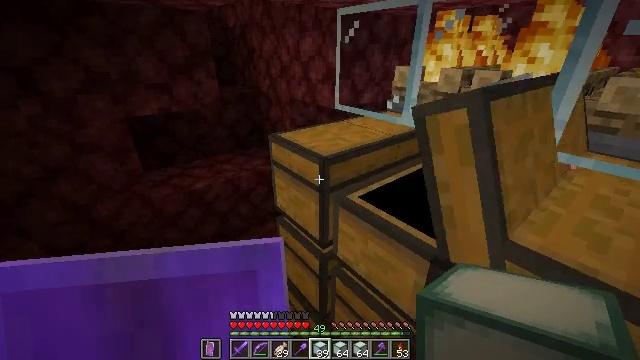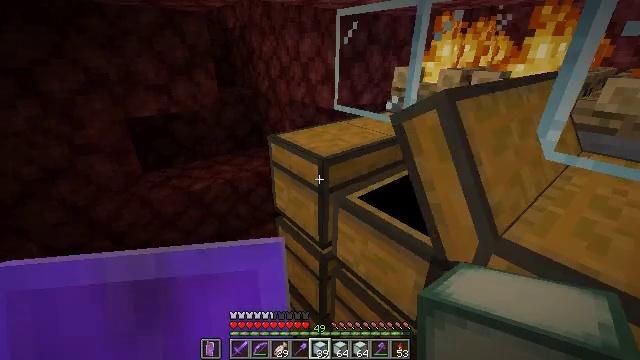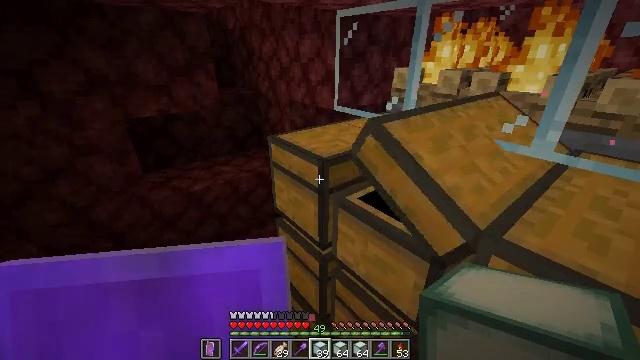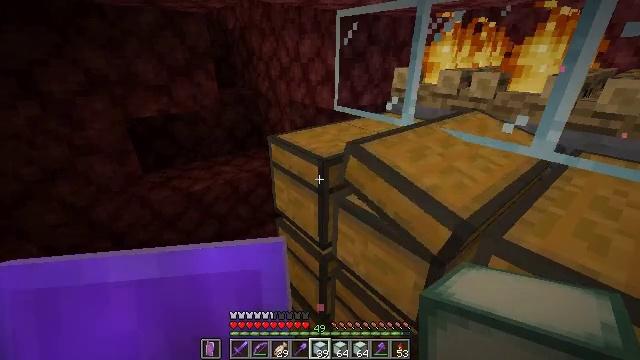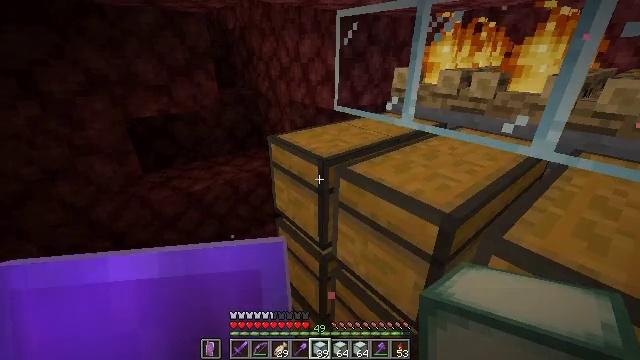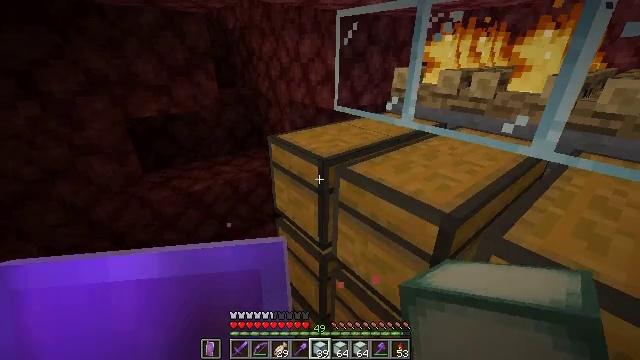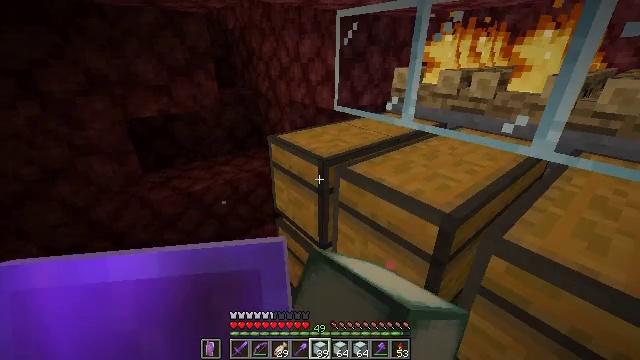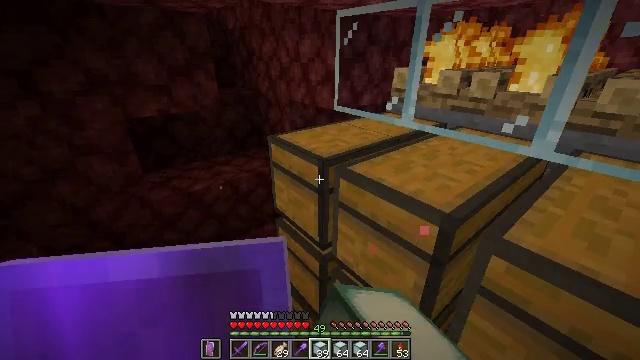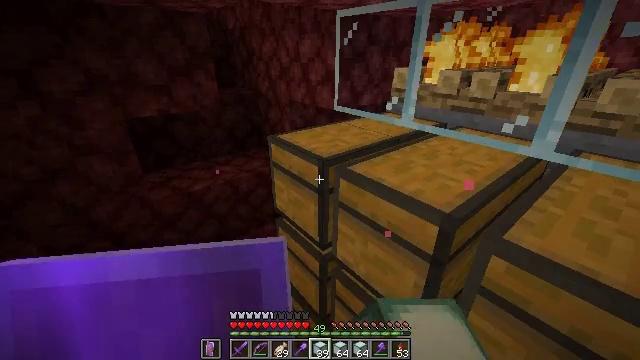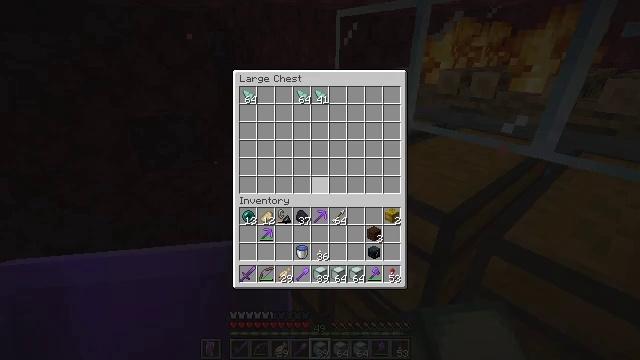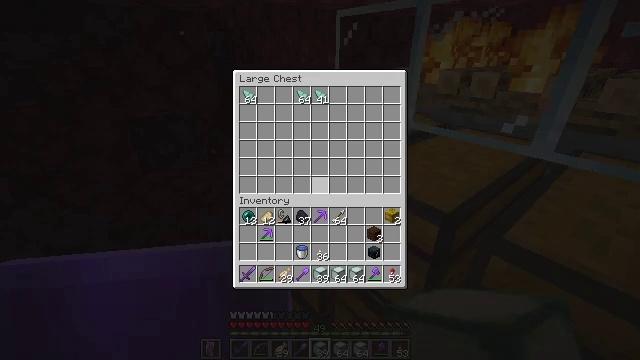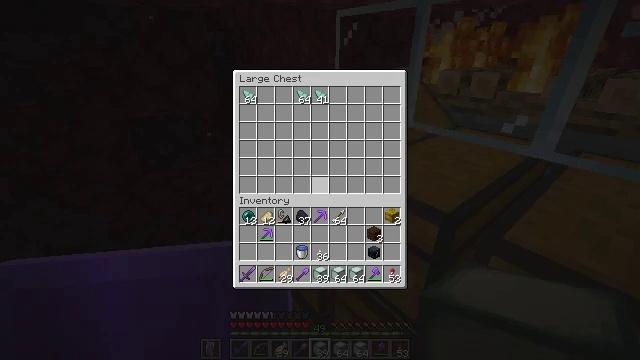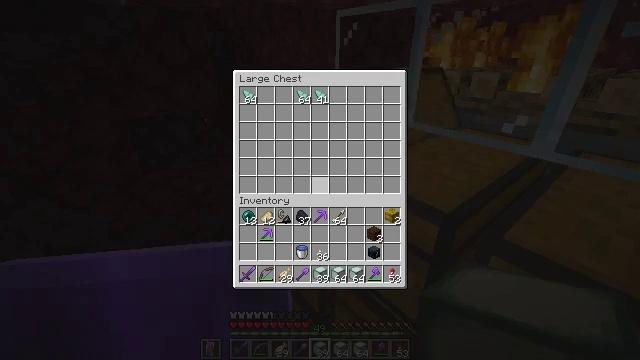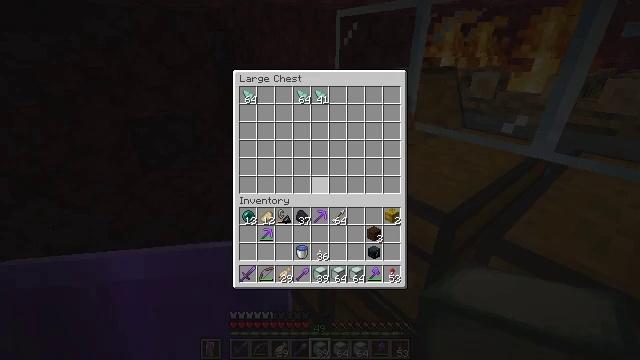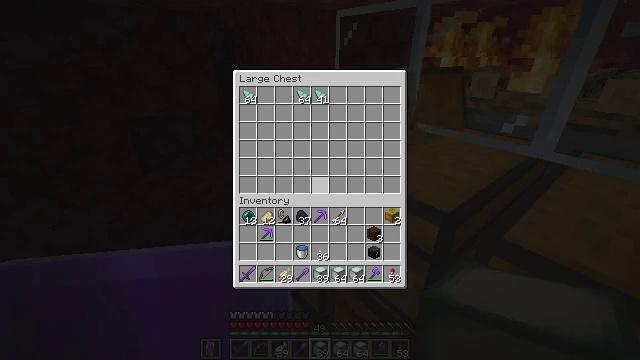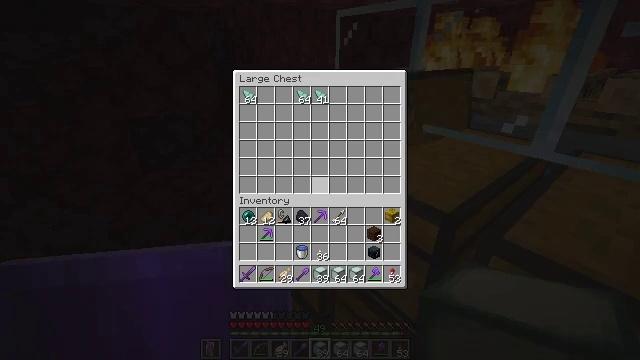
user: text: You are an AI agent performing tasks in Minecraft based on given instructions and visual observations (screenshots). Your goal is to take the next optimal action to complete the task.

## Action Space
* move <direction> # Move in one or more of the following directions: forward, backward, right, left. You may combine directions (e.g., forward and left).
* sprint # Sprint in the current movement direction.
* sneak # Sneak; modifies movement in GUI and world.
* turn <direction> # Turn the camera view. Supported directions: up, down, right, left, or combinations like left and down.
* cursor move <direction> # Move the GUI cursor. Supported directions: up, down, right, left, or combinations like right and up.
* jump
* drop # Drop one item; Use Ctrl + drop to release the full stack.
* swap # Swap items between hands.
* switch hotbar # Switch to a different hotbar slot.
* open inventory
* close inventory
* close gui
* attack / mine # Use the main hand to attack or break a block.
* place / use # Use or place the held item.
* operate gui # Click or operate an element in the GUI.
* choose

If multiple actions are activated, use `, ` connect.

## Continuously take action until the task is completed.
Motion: motion action
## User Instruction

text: Left click on the crafting table
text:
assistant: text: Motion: no_op
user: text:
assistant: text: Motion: no_op
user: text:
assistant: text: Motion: no_op
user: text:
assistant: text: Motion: use / place
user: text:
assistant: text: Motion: use / place
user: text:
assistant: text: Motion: use / place
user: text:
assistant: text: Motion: no_op
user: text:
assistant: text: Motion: no_op
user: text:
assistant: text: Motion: no_op
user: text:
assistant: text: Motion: no_op
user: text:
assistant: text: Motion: no_op
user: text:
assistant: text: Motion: no_op
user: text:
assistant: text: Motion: no_op
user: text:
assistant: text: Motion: no_op
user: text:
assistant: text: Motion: no_op
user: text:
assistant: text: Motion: no_op
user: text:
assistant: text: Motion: no_op
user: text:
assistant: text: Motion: no_op
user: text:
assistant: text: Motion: no_op
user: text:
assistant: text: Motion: no_op
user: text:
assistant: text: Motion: no_op
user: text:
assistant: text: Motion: no_op
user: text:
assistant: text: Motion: no_op
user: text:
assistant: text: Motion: no_op
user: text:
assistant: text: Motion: no_op
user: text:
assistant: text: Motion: turn right and down
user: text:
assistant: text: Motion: turn right and down
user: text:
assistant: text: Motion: turn right
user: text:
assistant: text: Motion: turn right
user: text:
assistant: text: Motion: no_op